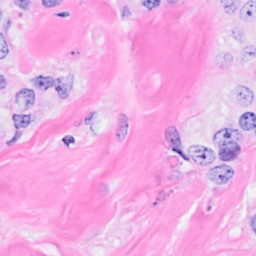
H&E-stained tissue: Breast